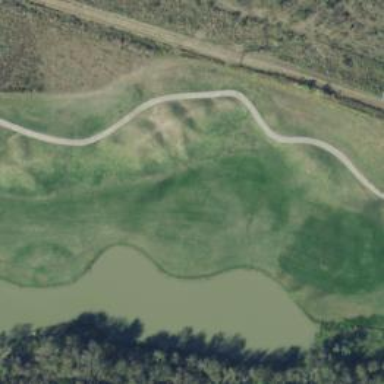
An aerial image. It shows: View of golf hole.